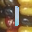
Label: 1